Question: I'm new to git community, and I use source tree to visualize it but I wonder what is the meaning of "behind" as you can see in the picture
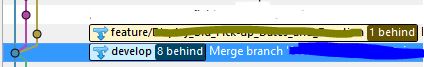
Answer: It means the upstream "develop" branch (the branch that your "develop" branch is tracking; probably named something like "remotes/origin/develop" in your repo) has eight commits that your "develop" branch doesn't have. The upstream "feature/XXX" branch has one commit that your "feature/XXX" branch doesn't have.
'''
_ your "feature/XXX"
| _ upstream "feature/XXX"
| |
v v
,-o--o
/
--o--o--o--o--o--o--o--o--o--o--o
^ ^
| |_ upstream "develop"
|_ your "develop"
'''